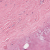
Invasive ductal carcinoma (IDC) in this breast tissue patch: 0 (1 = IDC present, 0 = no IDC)